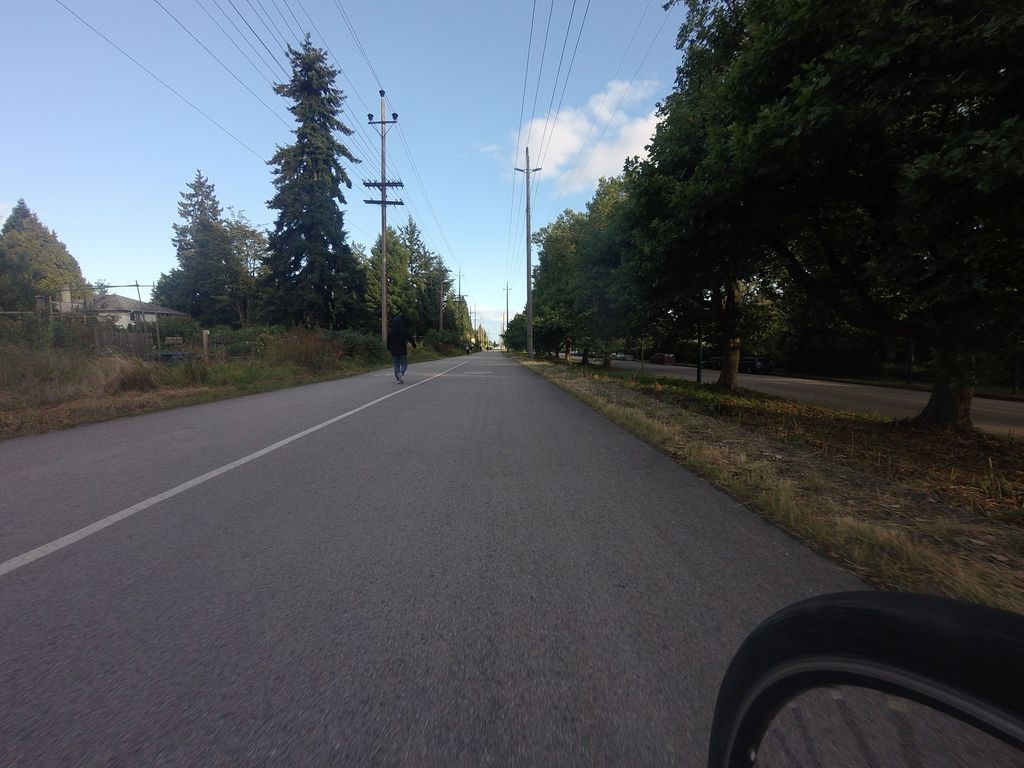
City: vancouver